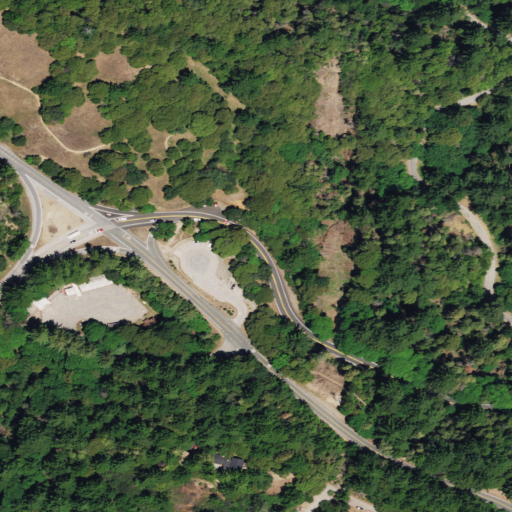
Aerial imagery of gap in California named Saratoga Gap containing evergreen forest, open development, mixed forest, low intensity development, medium intensity development, shrub, and grassland